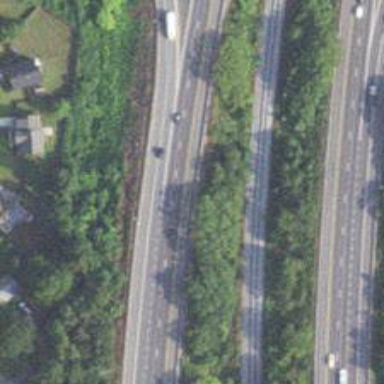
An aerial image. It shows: Motorway.